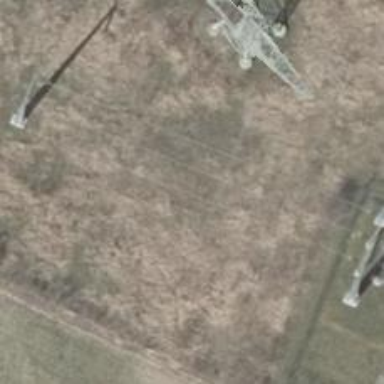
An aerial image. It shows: Three power lines with cables.